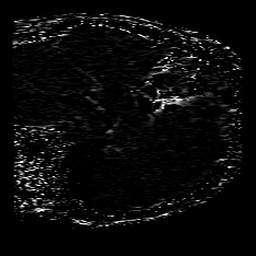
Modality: SWI
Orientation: sagittal
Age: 44
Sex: male
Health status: ill
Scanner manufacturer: philips
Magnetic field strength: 3 T
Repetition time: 0.031 s